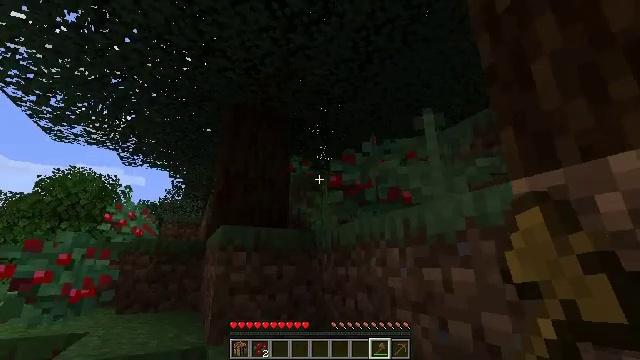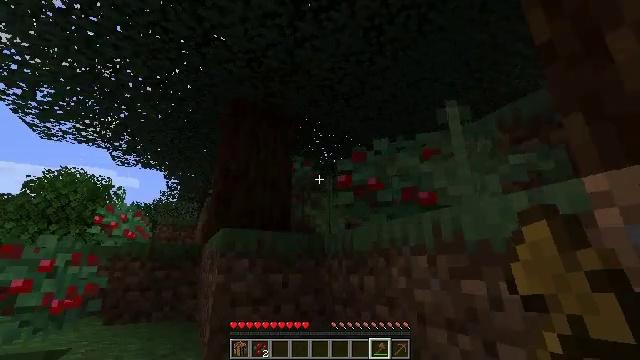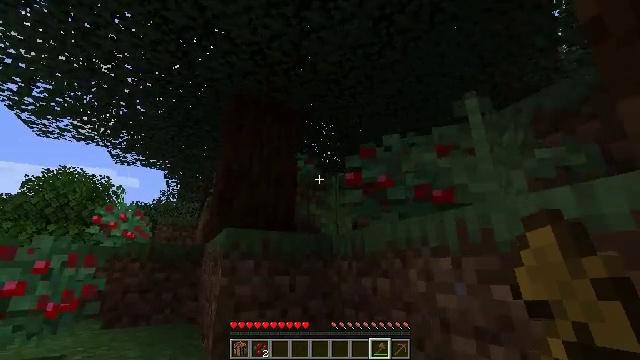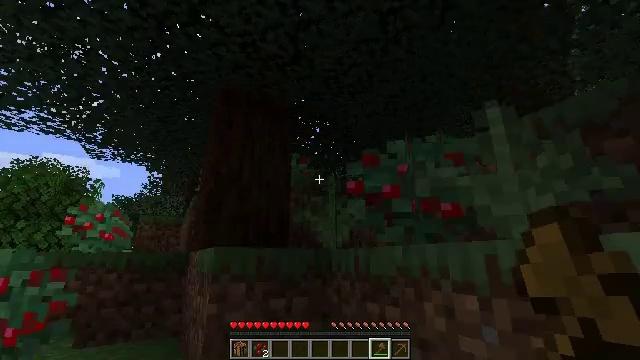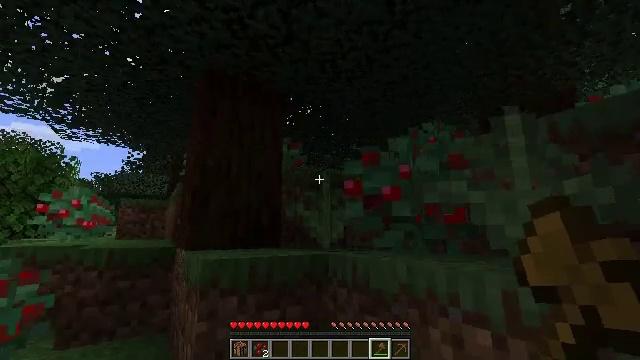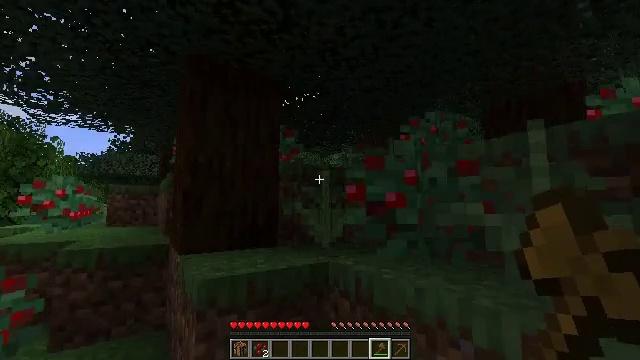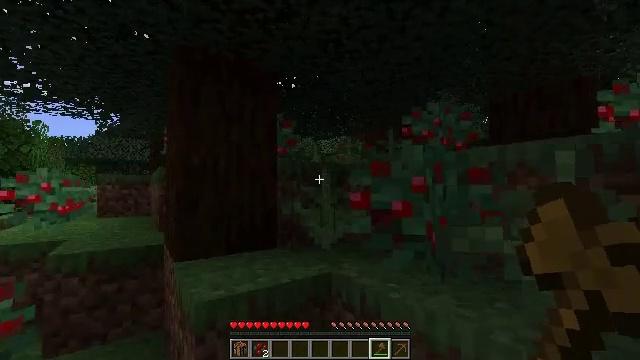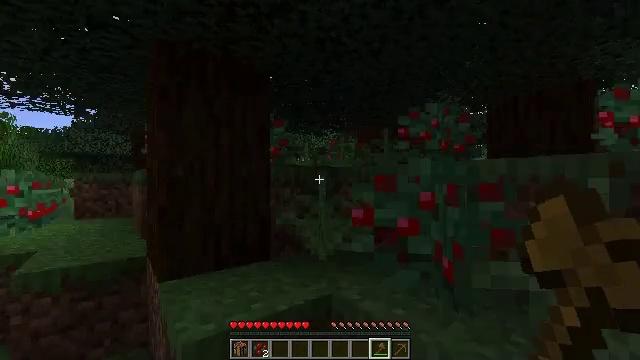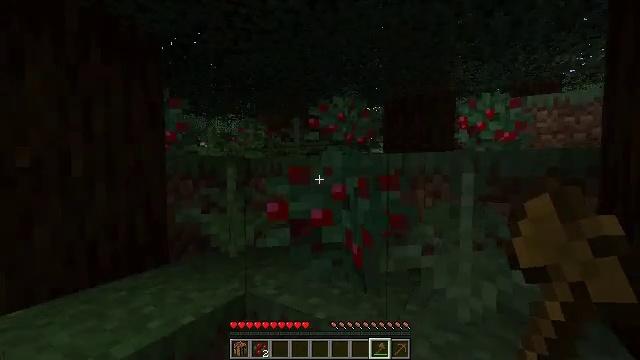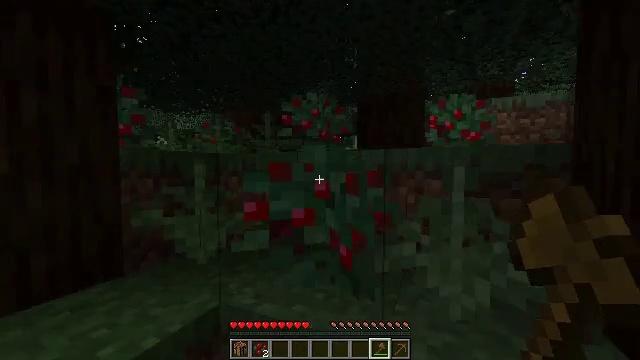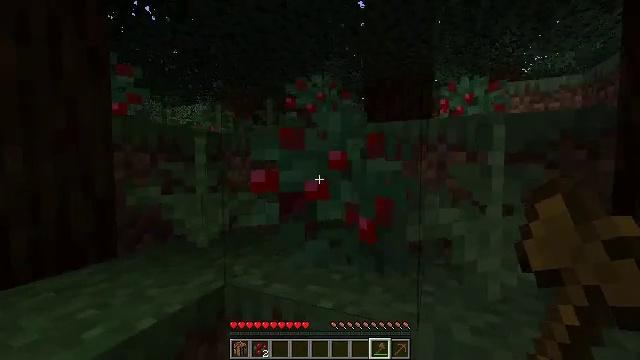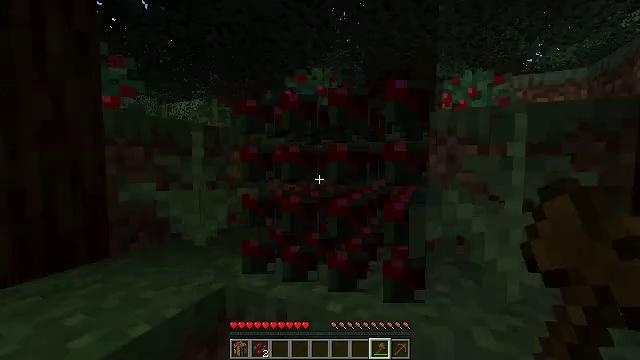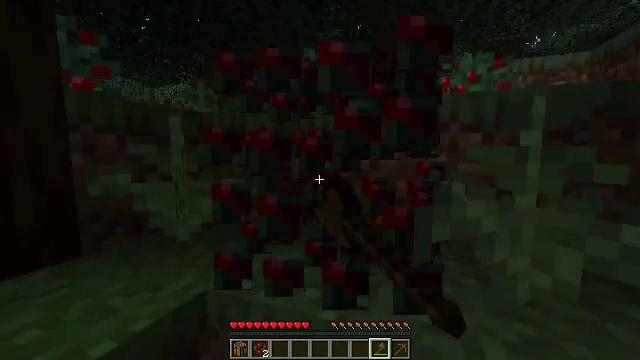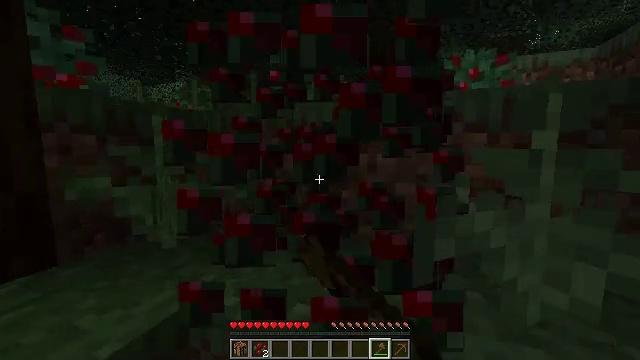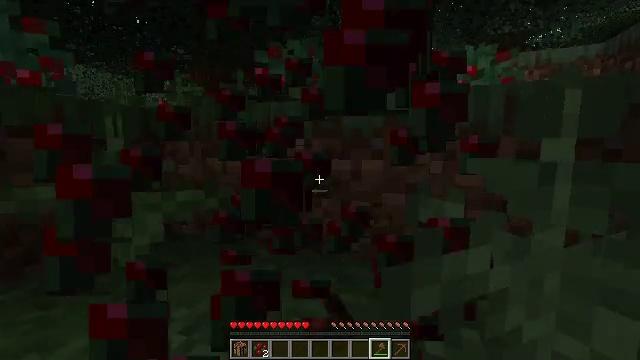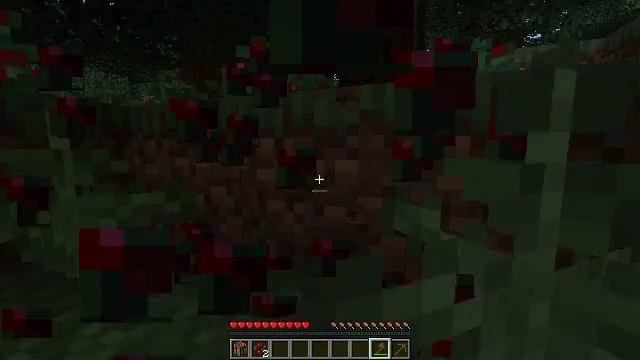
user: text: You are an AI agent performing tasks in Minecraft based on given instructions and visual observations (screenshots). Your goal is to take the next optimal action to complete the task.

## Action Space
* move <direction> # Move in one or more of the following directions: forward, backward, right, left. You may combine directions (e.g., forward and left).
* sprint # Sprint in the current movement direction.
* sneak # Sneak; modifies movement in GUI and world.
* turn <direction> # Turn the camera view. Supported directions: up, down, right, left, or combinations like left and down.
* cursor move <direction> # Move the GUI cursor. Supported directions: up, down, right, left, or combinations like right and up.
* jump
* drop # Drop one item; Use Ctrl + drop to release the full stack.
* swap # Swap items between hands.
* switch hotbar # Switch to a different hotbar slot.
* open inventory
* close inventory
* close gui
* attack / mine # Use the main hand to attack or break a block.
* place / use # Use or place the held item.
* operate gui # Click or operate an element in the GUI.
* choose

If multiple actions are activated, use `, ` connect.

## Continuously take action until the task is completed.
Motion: motion action
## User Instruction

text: Gather sweet berries from the bush.
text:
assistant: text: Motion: move forward
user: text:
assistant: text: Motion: move forward
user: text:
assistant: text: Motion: move forward, turn right and down, jump
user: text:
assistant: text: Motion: move forward, turn right and down, jump
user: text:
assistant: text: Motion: move forward, turn right and down, jump
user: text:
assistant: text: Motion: move forward, turn right and down, jump
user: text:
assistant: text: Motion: move forward, turn right and down
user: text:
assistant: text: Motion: move forward, turn right and down
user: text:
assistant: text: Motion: move forward and move right, turn right
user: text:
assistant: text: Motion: move forward and move right
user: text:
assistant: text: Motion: move forward and move right, attack / mine
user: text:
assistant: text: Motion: move forward and move right, turn right and down, attack / mine
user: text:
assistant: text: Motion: move forward and move right, attack / mine
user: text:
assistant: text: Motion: move forward and move right
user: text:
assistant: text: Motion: move forward and move right
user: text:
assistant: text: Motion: move forward and move right
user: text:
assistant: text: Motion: move forward, turn left and down, jump
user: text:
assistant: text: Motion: move forward, turn left and down, jump
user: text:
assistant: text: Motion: move forward, turn left and down, jump
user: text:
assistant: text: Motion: move forward, turn left, jump
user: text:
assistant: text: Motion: move forward, turn left and down, jump
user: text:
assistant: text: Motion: move forward, turn left and down
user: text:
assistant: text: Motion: move forward, turn left
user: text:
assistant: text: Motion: move forward, turn left and down
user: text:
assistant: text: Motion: move forward, turn left and down
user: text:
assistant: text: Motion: move forward, turn left
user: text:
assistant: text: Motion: move forward, turn left
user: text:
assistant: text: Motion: move forward, turn left and down
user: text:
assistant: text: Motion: move forward
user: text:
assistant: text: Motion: move forward, turn left